Interaction volume radius: 5 \u00c5
Interaction volume height: 30 \u00c5
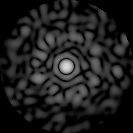
Disorder parameter: 0.8451